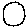
Label: circle